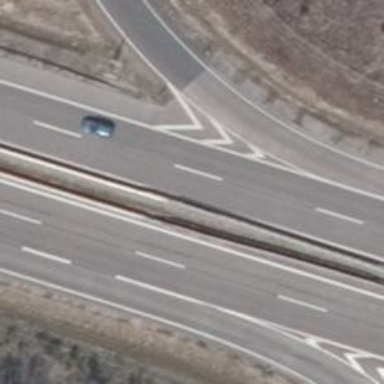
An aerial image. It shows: Motorway junction.